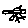
Label: bird